Question: I am getting service invalid message when I run my iPhone application on the device. My device is properly added in provisioning profile & sometimes it works fine. But, now I am consistently getting this error. Please see the attached screenshot of the error. Any clue?
My XCODE version is 4.2.

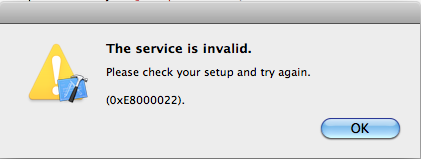
Answer: probably you must reset the device